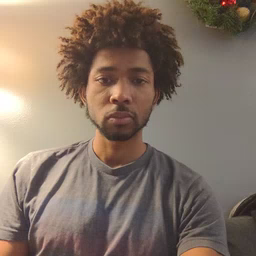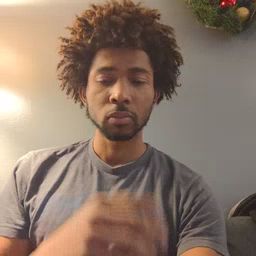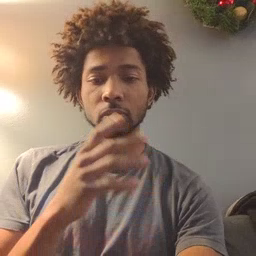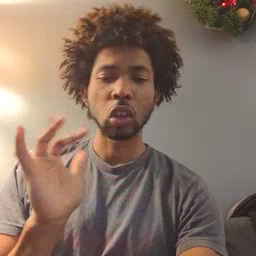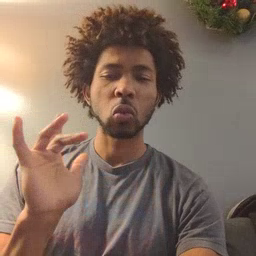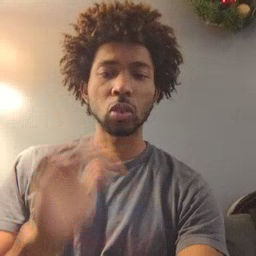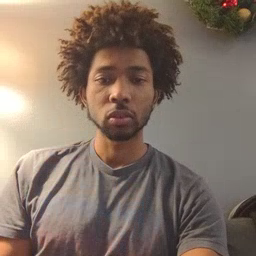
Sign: yucky